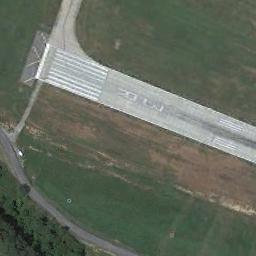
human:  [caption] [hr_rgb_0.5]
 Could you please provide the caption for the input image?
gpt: The runway is surrounded by grass .

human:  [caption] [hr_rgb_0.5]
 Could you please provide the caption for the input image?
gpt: Next to the runway is a green lawn with white '3R' and short-line signs .

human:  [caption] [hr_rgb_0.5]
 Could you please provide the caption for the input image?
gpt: The runway is on the grass next to the trees .

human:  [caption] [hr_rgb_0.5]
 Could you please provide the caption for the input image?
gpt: The runway has a threshold marking and two touchdown zone markings and the designation marking is 3R .

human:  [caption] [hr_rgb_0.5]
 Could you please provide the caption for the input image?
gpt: There are green lawns beside the runway .